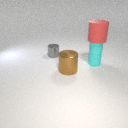
small cyan rubber cylinder below small cyan rubber cylinder